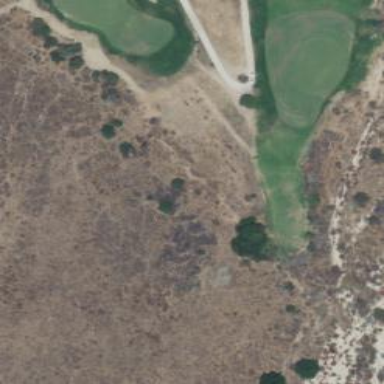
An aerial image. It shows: Path for both roads and golfers.